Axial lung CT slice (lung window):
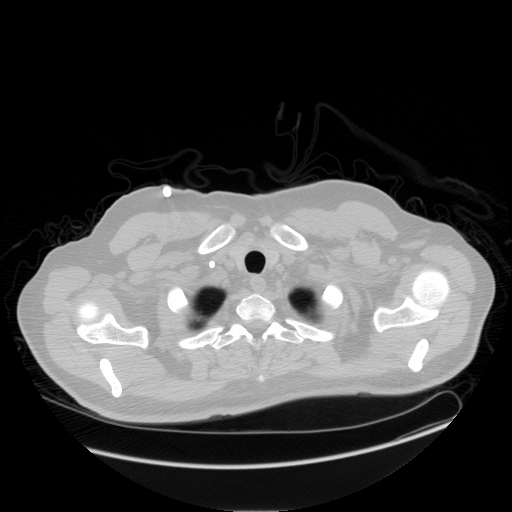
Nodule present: no